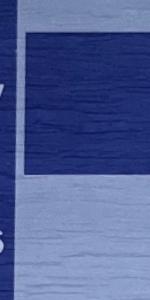
Label: Empty